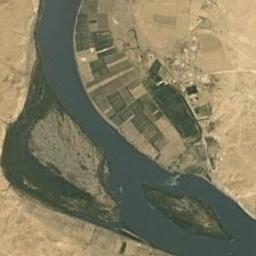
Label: river